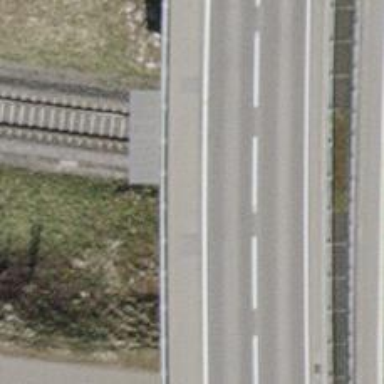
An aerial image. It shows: Asphalt footway with sidewalk on bridge.